Question: Three dice objects and toss each one. The results of the toss should be displayed in an output window. I'm working on this exercise. I've two classes: and classes to work with, that's it.
I'm not sure how to make it work in class App. Correct me if I've mistaken on Class App as below.
There is an error on class App that read no variable and I've used "Dice" as Dice [ 1 ] incorrectly and it should read as instead. as a solution for code of the following:
//UPDATED CODE and CORRECTED
oBox.println( "You threw : " + diceOne.getFaceValue() + " " + diceTwo.getFaceValue() + " " + diceThree.getFaceValue() );**
'''
import javabook.*;
class App
{
public static void main(String args[])
{
App thisProgram = new App();
//Scanner input= new Scanner(System.in);
}
//outside a main class
public App()
{
//contsructor
//Dice aDice
//set variables
//int anDice = 0;
//int faceValue;
//Declare objects
Dice diceOne;
Dice diceTwo;
Dice diceThree;
int aNumber = 0;
//int afaceValue;
//declare objects
MainWindow mWindow;
Dice aDice;
InputBox iBox;
OutputBox oBox;
//create objects
mWindow = new MainWindow(); //swap the words around e.g. MainWindow mWindow; to mWindow = new MainWindow();
aDice = new Dice(); //aTriangle = new Triangle();
iBox = new InputBox(mWindow); //mWindow is a white screen behind the Input Box
oBox = new OutputBox(mWindow); //mWindow is a white screen behind the Input Box
diceOne = new Dice();
diceTwo = new Dice();
diceThree = new Dice();
//Use objects
mWindow.show();
oBox.show();
//LOOP
do
{
//Get Input
aNumber = iBox.getInteger("Enter 1 to throw the dice, or 0 to exit: ");
//Process
diceOne.throwDice();
diceTwo.throwDice();
diceThree.throwDice();
//Output
//UPDATED and CORRECTED
oBox.println( "You threw : " + diceOne.getFaceValue() + " " + diceTwo.getFaceValue() + " " + diceThree.getFaceValue() );
}
while (aNumber > 0 );
//get input of base and height
//aDice = iBox.getDouble("Please enter the base of a triangle: ");
//Get Input
//aNumber = iBox.getInteger("Enter 1 to throw the dice, or 0 to exit: ");
System.exit(0);
//end.
}
'''
'''
class Dice
{
//public static void main(String args[])
//data
//private constants
final int NUMBER_OF_SIDES = 6;
//private variables
private int faceValue;
//constructors
public Dice()
{
this.faceValue = 0; //zero if not thrown.
}
//methods - behavious
public void throwDice()
{
this.faceValue = 1 + (int) (Math.random() * NUMBER_OF_SIDES);
}
//method - get (accessors) and sets (mutators)
public int getFaceValue()
{
return(this.faceValue);
//System.out.println ("Dice: "+ .faceValue());
}
}
'''
 Not sure if I'm entering as three dice objects and toss each one? but it doesn't look like toss each one?
![enter image description here][2]
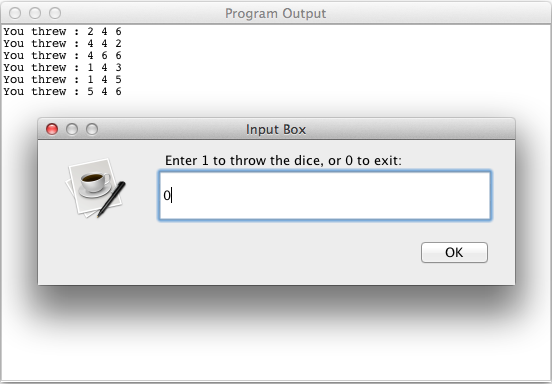
Answer: There is no variable "Dice". Dice[1] would be the 2nd item in an Array that is accessed via a variable called "Dice". Just make it "Dice: "+ faceValue